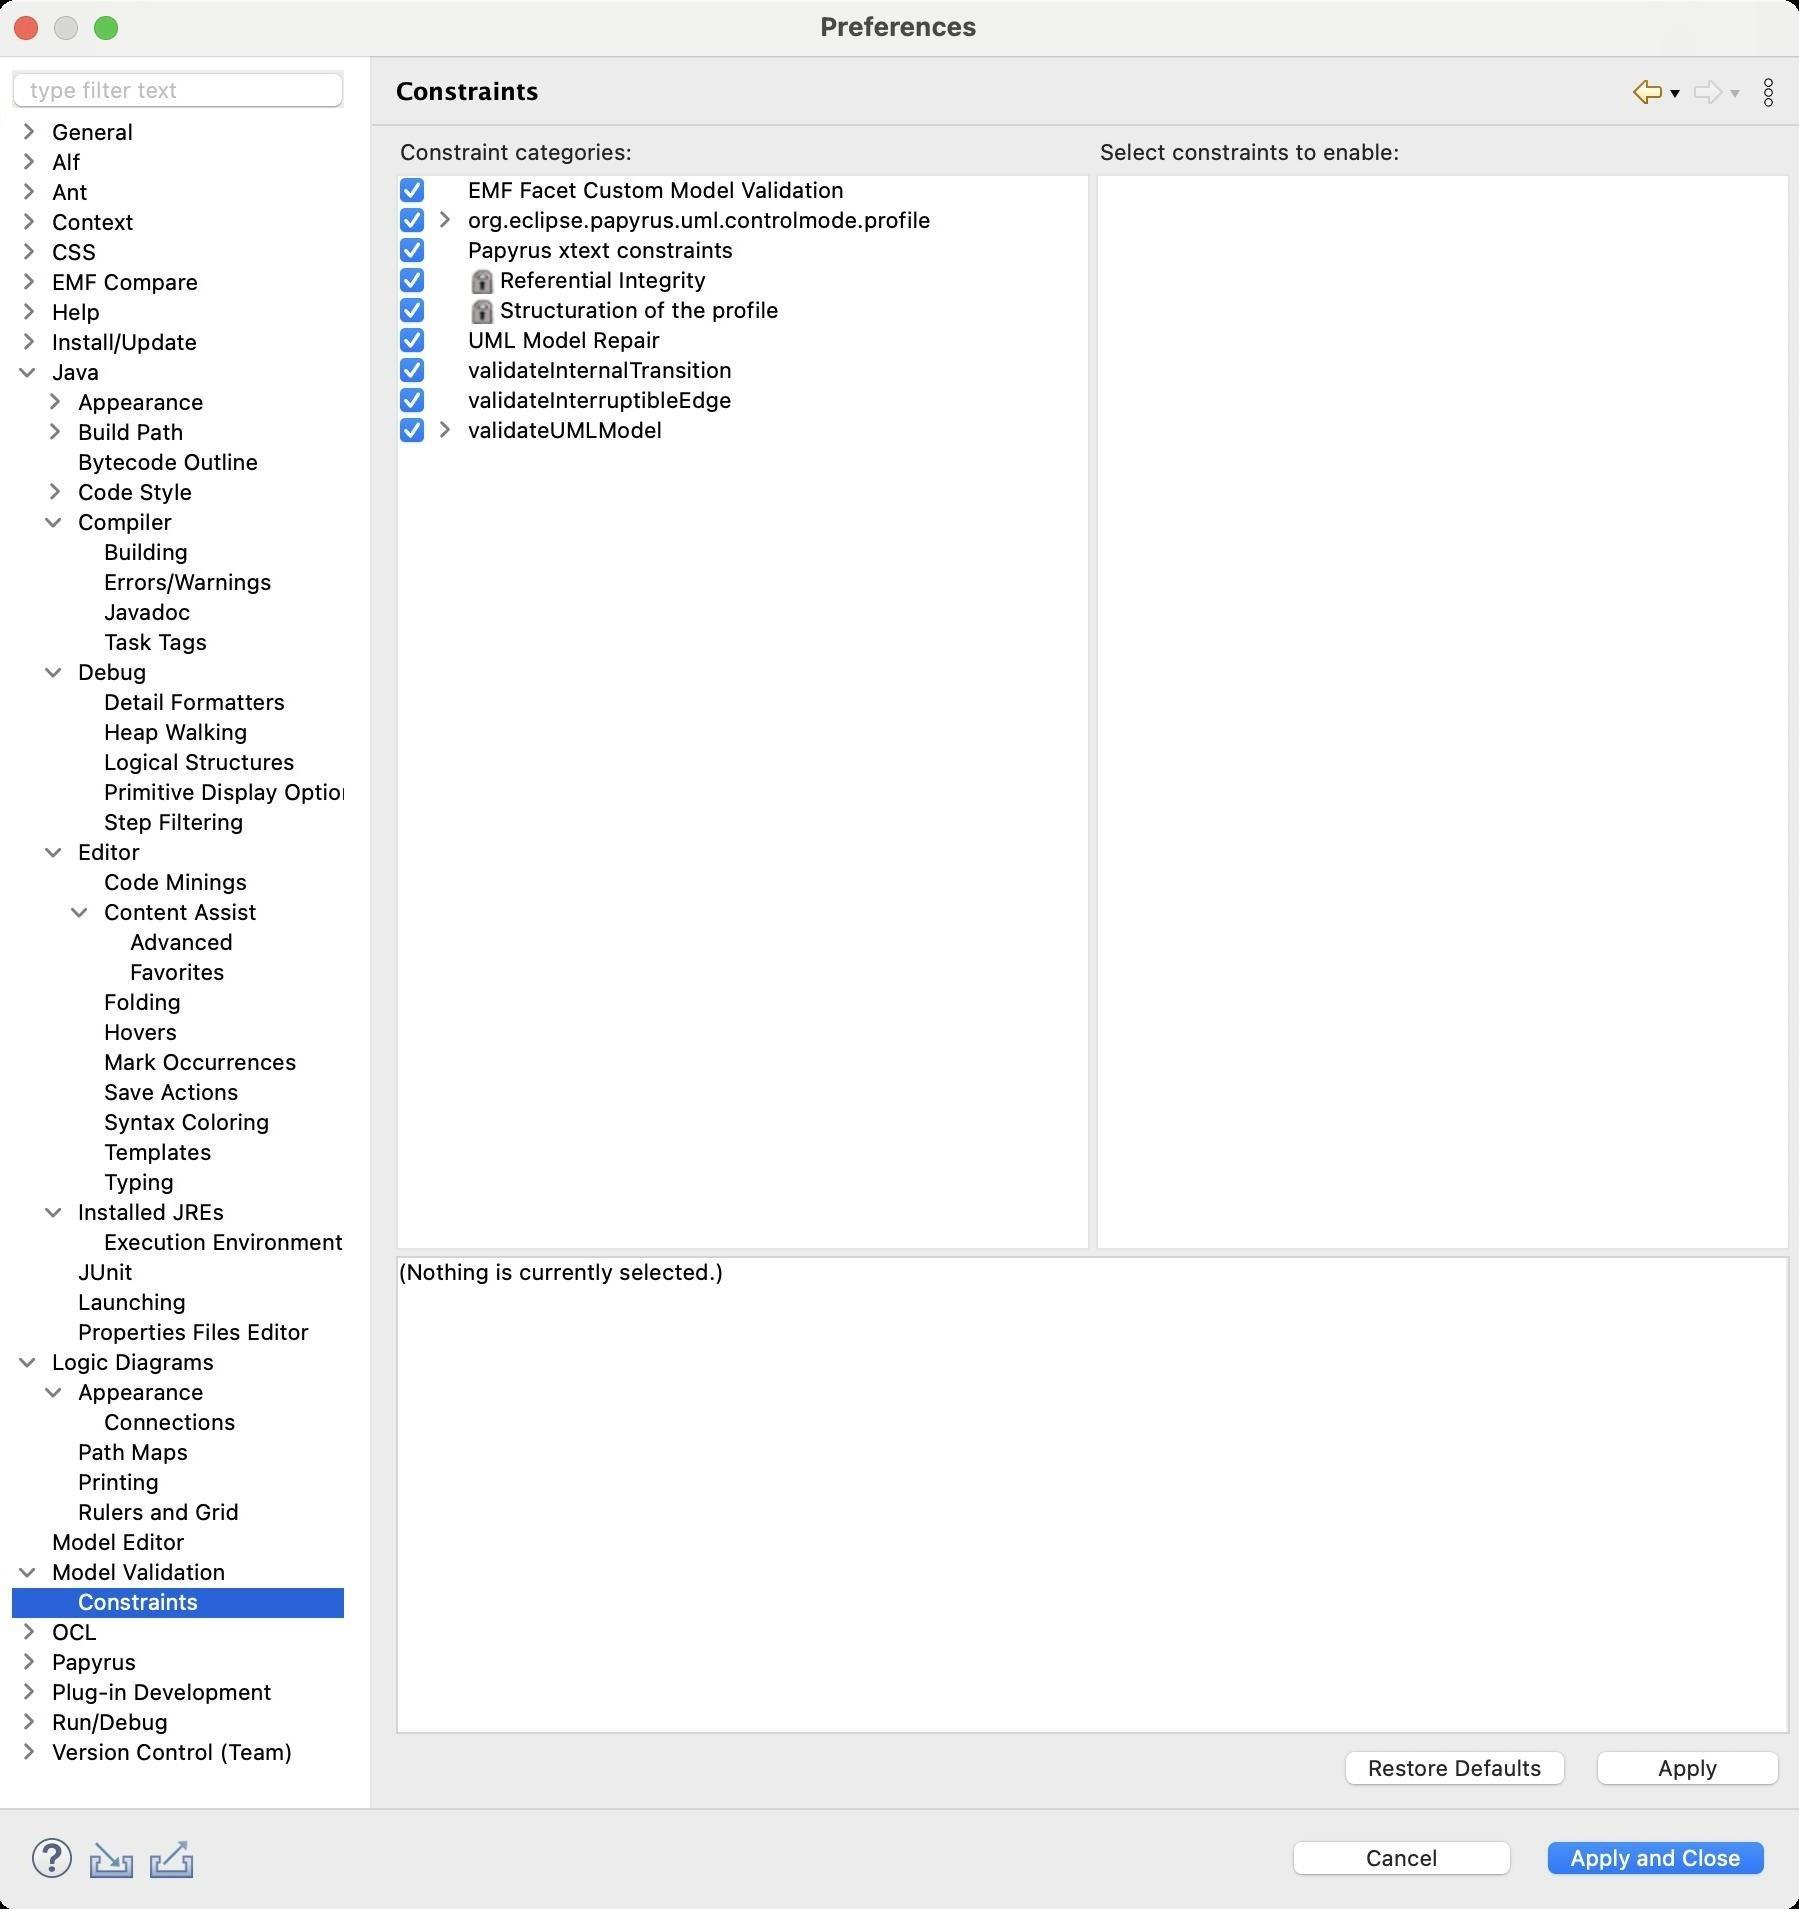
Accessibility tree:
{"name": "Preferences", "role": "AXWindow", "description": null, "role_description": "standard window", "value": null, "position": "480.00;95.00", "size": "901;955", "children": [{"name": "Apply_and_Close", "role": "AXButton", "description": null, "role_description": "button", "value": null, "position": "769.00;917.00", "size": "120;27", "children": []}, {"name": "Cancel", "role": "AXButton", "description": null, "role_description": "button", "value": null, "position": "642.00;917.00", "size": "120;27", "children": []}, {"name": null, "role": "AXToolbar", "description": null, "role_description": "toolbar", "value": null, "position": "12.00;915.00", "size": "90;30", "children": [{"name": "Help", "role": "AXCheckBox", "description": null, "role_description": "checkbox", "value": 0, "position": "12.00;915.00", "size": "30;30", "children": []}, {"name": "Import", "role": "AXButton", "description": null, "role_description": "button", "value": null, "position": "42.00;915.00", "size": "30;30", "children": []}, {"name": "Export", "role": "AXButton", "description": null, "role_description": "button", "value": null, "position": "72.00;915.00", "size": "30;30", "children": []}]}, {"name": null, "role": "AXScrollArea", "description": null, "role_description": "scroll area", "value": null, "position": "199.00;69.00", "size": "697;830", "children": [{"name": "Apply", "role": "AXButton", "description": null, "role_description": "button", "value": null, "position": "794.00;872.00", "size": "102;27", "children": []}, {"name": "Restore_Defaults", "role": "AXButton", "description": null, "role_description": "button", "value": null, "position": "668.00;872.00", "size": "121;27", "children": []}, {"name": null, "role": "AXSplitter", "description": null, "role_description": "splitter", "value": 556, "position": "199.00;625.00", "size": "697;3", "children": []}, {"name": null, "role": "AXScrollArea", "description": null, "role_description": "scroll area", "value": null, "position": "199.00;628.00", "size": "697;239", "children": [{"name": null, "role": "AXTextArea", "description": "", "role_description": "text entry area", "value": "(Nothing is currently selected.)", "position": "200.00;629.00", "size": "694;237", "children": []}, {"name": null, "role": "AXScrollBar", "description": null, "role_description": "scroll bar", "value": 1.0, "position": "879.00;629.00", "size": "16;237", "children": []}]}, {"name": null, "role": "AXSplitter", "description": null, "role_description": "splitter", "value": 347, "position": "546.00;69.00", "size": "3;556", "children": []}, {"name": null, "role": "AXScrollArea", "description": null, "role_description": "scroll area", "value": null, "position": "549.00;87.00", "size": "347;538", "children": [{"name": null, "role": "AXTable", "description": null, "role_description": "table", "value": null, "position": "550.00;88.00", "size": "345;536", "children": [{"name": null, "role": "AXColumn", "description": null, "role_description": "column", "value": null, "position": "550.00;88.00", "size": "15;536", "children": []}, {"name": null, "role": "AXColumn", "description": null, "role_description": "column", "value": null, "position": "565.00;88.00", "size": "6;536", "children": []}]}]}, {"name": null, "role": "AXStaticText", "description": null, "role_description": "text", "value": "Select constraints to enable:", "position": "549.00;69.00", "size": "347;14", "children": []}, {"name": null, "role": "AXScrollArea", "description": null, "role_description": "scroll area", "value": null, "position": "199.00;87.00", "size": "347;538", "children": [{"name": null, "role": "AXOutline", "description": null, "role_description": "outline", "value": null, "position": "200.00;88.00", "size": "345;536", "children": [{"name": null, "role": "AXRow", "description": null, "role_description": "outline row", "value": null, "position": "200.00;88.00", "size": "345;15", "children": [{"name": "", "role": "AXCheckBox", "description": null, "role_description": "checkbox", "value": 1, "position": "200.00;88.00", "size": "14;14", "children": []}, {"name": null, "role": "AXStaticText", "description": null, "role_description": "text", "value": "EMF Facet Custom Model Validation", "position": "233.00;88.00", "size": "233;14", "children": []}]}, {"name": null, "role": "AXRow", "description": null, "role_description": "outline row", "value": null, "position": "200.00;103.00", "size": "345;15", "children": [{"name": "", "role": "AXCheckBox", "description": null, "role_description": "checkbox", "value": 1, "position": "200.00;103.00", "size": "14;14", "children": []}, {"name": null, "role": "AXGroup", "description": null, "role_description": "group", "value": null, "position": "215.00;103.00", "size": "252;15", "children": [{"name": null, "role": "AXDisclosureTriangle", "description": null, "role_description": "disclosure triangle", "value": 0, "position": "217.00;103.00", "size": "12;14", "children": []}, {"name": null, "role": "AXStaticText", "description": null, "role_description": "text", "value": "org.eclipse.papyrus.uml.controlmode.profile", "position": "233.00;103.00", "size": "233;14", "children": []}]}]}, {"name": null, "role": "AXRow", "description": null, "role_description": "outline row", "value": null, "position": "200.00;118.00", "size": "345;15", "children": [{"name": "", "role": "AXCheckBox", "description": null, "role_description": "checkbox", "value": 1, "position": "200.00;118.00", "size": "14;14", "children": []}, {"name": null, "role": "AXStaticText", "description": null, "role_description": "text", "value": "Papyrus xtext constraints", "position": "233.00;118.00", "size": "233;14", "children": []}]}, {"name": null, "role": "AXRow", "description": null, "role_description": "outline row", "value": null, "position": "200.00;133.00", "size": "345;15", "children": [{"name": "", "role": "AXCheckBox", "description": null, "role_description": "checkbox", "value": 1, "position": "200.00;133.00", "size": "14;14", "children": []}, {"name": null, "role": "AXStaticText", "description": null, "role_description": "text", "value": "Referential Integrity", "position": "233.00;133.00", "size": "233;14", "children": []}]}, {"name": null, "role": "AXRow", "description": null, "role_description": "outline row", "value": null, "position": "200.00;148.00", "size": "345;15", "children": [{"name": "", "role": "AXCheckBox", "description": null, "role_description": "checkbox", "value": 1, "position": "200.00;148.00", "size": "14;14", "children": []}, {"name": null, "role": "AXStaticText", "description": null, "role_description": "text", "value": "Structuration of the profile", "position": "233.00;148.00", "size": "233;14", "children": []}]}, {"name": null, "role": "AXRow", "description": null, "role_description": "outline row", "value": null, "position": "200.00;163.00", "size": "345;15", "children": [{"name": "", "role": "AXCheckBox", "description": null, "role_description": "checkbox", "value": 1, "position": "200.00;163.00", "size": "14;14", "children": []}, {"name": null, "role": "AXStaticText", "description": null, "role_description": "text", "value": "UML Model Repair", "position": "233.00;163.00", "size": "233;14", "children": []}]}, {"name": null, "role": "AXRow", "description": null, "role_description": "outline row", "value": null, "position": "200.00;178.00", "size": "345;15", "children": [{"name": "", "role": "AXCheckBox", "description": null, "role_description": "checkbox", "value": 1, "position": "200.00;178.00", "size": "14;14", "children": []}, {"name": null, "role": "AXStaticText", "description": null, "role_description": "text", "value": "validateInternalTransition", "position": "233.00;178.00", "size": "233;14", "children": []}]}, {"name": null, "role": "AXRow", "description": null, "role_description": "outline row", "value": null, "position": "200.00;193.00", "size": "345;15", "children": [{"name": "", "role": "AXCheckBox", "description": null, "role_description": "checkbox", "value": 1, "position": "200.00;193.00", "size": "14;14", "children": []}, {"name": null, "role": "AXStaticText", "description": null, "role_description": "text", "value": "validateInterruptibleEdge", "position": "233.00;193.00", "size": "233;14", "children": []}]}, {"name": null, "role": "AXRow", "description": null, "role_description": "outline row", "value": null, "position": "200.00;208.00", "size": "345;15", "children": [{"name": "", "role": "AXCheckBox", "description": null, "role_description": "checkbox", "value": 1, "position": "200.00;208.00", "size": "14;14", "children": []}, {"name": null, "role": "AXGroup", "description": null, "role_description": "group", "value": null, "position": "215.00;208.00", "size": "252;15", "children": [{"name": null, "role": "AXDisclosureTriangle", "description": null, "role_description": "disclosure triangle", "value": 0, "position": "217.00;208.00", "size": "12;14", "children": []}, {"name": null, "role": "AXStaticText", "description": null, "role_description": "text", "value": "validateUMLModel", "position": "233.00;208.00", "size": "233;14", "children": []}]}]}, {"name": null, "role": "AXColumn", "description": null, "role_description": "column", "value": null, "position": "200.00;88.00", "size": "15;536", "children": []}, {"name": null, "role": "AXColumn", "description": null, "role_description": "column", "value": null, "position": "215.00;88.00", "size": "252;536", "children": []}]}]}, {"name": null, "role": "AXStaticText", "description": null, "role_description": "text", "value": "Constraint categories:", "position": "199.00;69.00", "size": "347;14", "children": []}]}, {"name": null, "role": "AXToolbar", "description": "", "role_description": "toolbar", "value": null, "position": "814.00;35.00", "size": "82;22", "children": [{"name": "Back_to_Model_Validation", "role": "AXMenuButton", "description": null, "role_description": "menu button", "value": null, "position": "814.00;35.00", "size": "22;22", "children": []}, {"name": "Forward", "role": "AXMenuButton", "description": null, "role_description": "menu button", "value": null, "position": "844.00;35.00", "size": "22;22", "children": []}, {"name": "Additional_Dialog_Actions", "role": "AXButton", "description": null, "role_description": "button", "value": null, "position": "874.00;35.00", "size": "22;22", "children": []}]}, {"name": null, "role": "AXStaticText", "description": "", "role_description": "text", "value": "Constraints", "position": "196.00;35.00", "size": "611;21", "children": []}, {"name": null, "role": "AXSplitter", "description": null, "role_description": "splitter", "value": 180, "position": "180.00;28.00", "size": "5;876", "children": []}, {"name": null, "role": "AXScrollArea", "description": null, "role_description": "scroll area", "value": null, "position": "7.00;59.00", "size": "166;845", "children": [{"name": null, "role": "AXOutline", "description": null, "role_description": "outline", "value": null, "position": "7.00;59.00", "size": "178;845", "children": [{"name": null, "role": "AXRow", "description": null, "role_description": "outline row", "value": null, "position": "7.00;59.00", "size": "178;15", "children": [{"name": null, "role": "AXGroup", "description": null, "role_description": "group", "value": null, "position": "7.00;59.00", "size": "178;15", "children": [{"name": null, "role": "AXDisclosureTriangle", "description": null, "role_description": "disclosure triangle", "value": 0, "position": "9.00;59.00", "size": "12;14", "children": []}, {"name": null, "role": "AXStaticText", "description": null, "role_description": "text", "value": "General", "position": "25.00;59.00", "size": "159;14", "children": []}]}]}, {"name": null, "role": "AXRow", "description": null, "role_description": "outline row", "value": null, "position": "7.00;74.00", "size": "178;15", "children": [{"name": null, "role": "AXGroup", "description": null, "role_description": "group", "value": null, "position": "7.00;74.00", "size": "178;15", "children": [{"name": null, "role": "AXDisclosureTriangle", "description": null, "role_description": "disclosure triangle", "value": 0, "position": "9.00;74.00", "size": "12;14", "children": []}, {"name": null, "role": "AXStaticText", "description": null, "role_description": "text", "value": "Alf", "position": "25.00;74.00", "size": "159;14", "children": []}]}]}, {"name": null, "role": "AXRow", "description": null, "role_description": "outline row", "value": null, "position": "7.00;89.00", "size": "178;15", "children": [{"name": null, "role": "AXGroup", "description": null, "role_description": "group", "value": null, "position": "7.00;89.00", "size": "178;15", "children": [{"name": null, "role": "AXDisclosureTriangle", "description": null, "role_description": "disclosure triangle", "value": 0, "position": "9.00;89.00", "size": "12;14", "children": []}, {"name": null, "role": "AXStaticText", "description": null, "role_description": "text", "value": "Ant", "position": "25.00;89.00", "size": "159;14", "children": []}]}]}, {"name": null, "role": "AXRow", "description": null, "role_description": "outline row", "value": null, "position": "7.00;104.00", "size": "178;15", "children": [{"name": null, "role": "AXGroup", "description": null, "role_description": "group", "value": null, "position": "7.00;104.00", "size": "178;15", "children": [{"name": null, "role": "AXDisclosureTriangle", "description": null, "role_description": "disclosure triangle", "value": 0, "position": "9.00;104.00", "size": "12;14", "children": []}, {"name": null, "role": "AXStaticText", "description": null, "role_description": "text", "value": "Context", "position": "25.00;104.00", "size": "159;14", "children": []}]}]}, {"name": null, "role": "AXRow", "description": null, "role_description": "outline row", "value": null, "position": "7.00;119.00", "size": "178;15", "children": [{"name": null, "role": "AXGroup", "description": null, "role_description": "group", "value": null, "position": "7.00;119.00", "size": "178;15", "children": [{"name": null, "role": "AXDisclosureTriangle", "description": null, "role_description": "disclosure triangle", "value": 0, "position": "9.00;119.00", "size": "12;14", "children": []}, {"name": null, "role": "AXStaticText", "description": null, "role_description": "text", "value": "CSS", "position": "25.00;119.00", "size": "159;14", "children": []}]}]}, {"name": null, "role": "AXRow", "description": null, "role_description": "outline row", "value": null, "position": "7.00;134.00", "size": "178;15", "children": [{"name": null, "role": "AXGroup", "description": null, "role_description": "group", "value": null, "position": "7.00;134.00", "size": "178;15", "children": [{"name": null, "role": "AXDisclosureTriangle", "description": null, "role_description": "disclosure triangle", "value": 0, "position": "9.00;134.00", "size": "12;14", "children": []}, {"name": null, "role": "AXStaticText", "description": null, "role_description": "text", "value": "EMF Compare", "position": "25.00;134.00", "size": "159;14", "children": []}]}]}, {"name": null, "role": "AXRow", "description": null, "role_description": "outline row", "value": null, "position": "7.00;149.00", "size": "178;15", "children": [{"name": null, "role": "AXGroup", "description": null, "role_description": "group", "value": null, "position": "7.00;149.00", "size": "178;15", "children": [{"name": null, "role": "AXDisclosureTriangle", "description": null, "role_description": "disclosure triangle", "value": 0, "position": "9.00;149.00", "size": "12;14", "children": []}, {"name": null, "role": "AXStaticText", "description": null, "role_description": "text", "value": "Help", "position": "25.00;149.00", "size": "159;14", "children": []}]}]}, {"name": null, "role": "AXRow", "description": null, "role_description": "outline row", "value": null, "position": "7.00;164.00", "size": "178;15", "children": [{"name": null, "role": "AXGroup", "description": null, "role_description": "group", "value": null, "position": "7.00;164.00", "size": "178;15", "children": [{"name": null, "role": "AXDisclosureTriangle", "description": null, "role_description": "disclosure triangle", "value": 0, "position": "9.00;164.00", "size": "12;14", "children": []}, {"name": null, "role": "AXStaticText", "description": null, "role_description": "text", "value": "Install/Update", "position": "25.00;164.00", "size": "159;14", "children": []}]}]}, {"name": null, "role": "AXRow", "description": null, "role_description": "outline row", "value": null, "position": "7.00;179.00", "size": "178;15", "children": [{"name": null, "role": "AXGroup", "description": null, "role_description": "group", "value": null, "position": "7.00;179.00", "size": "178;15", "children": [{"name": null, "role": "AXDisclosureTriangle", "description": null, "role_description": "disclosure triangle", "value": 1, "position": "9.00;179.00", "size": "12;14", "children": []}, {"name": null, "role": "AXStaticText", "description": null, "role_description": "text", "value": "Java", "position": "25.00;179.00", "size": "159;14", "children": []}]}]}, {"name": null, "role": "AXRow", "description": null, "role_description": "outline row", "value": null, "position": "7.00;194.00", "size": "178;15", "children": [{"name": null, "role": "AXGroup", "description": null, "role_description": "group", "value": null, "position": "7.00;194.00", "size": "178;15", "children": [{"name": null, "role": "AXDisclosureTriangle", "description": null, "role_description": "disclosure triangle", "value": 0, "position": "22.00;194.00", "size": "12;14", "children": []}, {"name": null, "role": "AXStaticText", "description": null, "role_description": "text", "value": "Appearance", "position": "38.00;194.00", "size": "146;14", "children": []}]}]}, {"name": null, "role": "AXRow", "description": null, "role_description": "outline row", "value": null, "position": "7.00;209.00", "size": "178;15", "children": [{"name": null, "role": "AXGroup", "description": null, "role_description": "group", "value": null, "position": "7.00;209.00", "size": "178;15", "children": [{"name": null, "role": "AXDisclosureTriangle", "description": null, "role_description": "disclosure triangle", "value": 0, "position": "22.00;209.00", "size": "12;14", "children": []}, {"name": null, "role": "AXStaticText", "description": null, "role_description": "text", "value": "Build Path", "position": "38.00;209.00", "size": "146;14", "children": []}]}]}, {"name": null, "role": "AXRow", "description": null, "role_description": "outline row", "value": null, "position": "7.00;224.00", "size": "178;15", "children": [{"name": null, "role": "AXStaticText", "description": null, "role_description": "text", "value": "Bytecode Outline", "position": "38.00;224.00", "size": "146;14", "children": []}]}, {"name": null, "role": "AXRow", "description": null, "role_description": "outline row", "value": null, "position": "7.00;239.00", "size": "178;15", "children": [{"name": null, "role": "AXGroup", "description": null, "role_description": "group", "value": null, "position": "7.00;239.00", "size": "178;15", "children": [{"name": null, "role": "AXDisclosureTriangle", "description": null, "role_description": "disclosure triangle", "value": 0, "position": "22.00;239.00", "size": "12;14", "children": []}, {"name": null, "role": "AXStaticText", "description": null, "role_description": "text", "value": "Code Style", "position": "38.00;239.00", "size": "146;14", "children": []}]}]}, {"name": null, "role": "AXRow", "description": null, "role_description": "outline row", "value": null, "position": "7.00;254.00", "size": "178;15", "children": [{"name": null, "role": "AXGroup", "description": null, "role_description": "group", "value": null, "position": "7.00;254.00", "size": "178;15", "children": [{"name": null, "role": "AXDisclosureTriangle", "description": null, "role_description": "disclosure triangle", "value": 1, "position": "22.00;254.00", "size": "12;14", "children": []}, {"name": null, "role": "AXStaticText", "description": null, "role_description": "text", "value": "Compiler", "position": "38.00;254.00", "size": "146;14", "children": []}]}]}, {"name": null, "role": "AXRow", "description": null, "role_description": "outline row", "value": null, "position": "7.00;269.00", "size": "178;15", "children": [{"name": null, "role": "AXStaticText", "description": null, "role_description": "text", "value": "Building", "position": "51.00;269.00", "size": "133;14", "children": []}]}, {"name": null, "role": "AXRow", "description": null, "role_description": "outline row", "value": null, "position": "7.00;284.00", "size": "178;15", "children": [{"name": null, "role": "AXStaticText", "description": null, "role_description": "text", "value": "Errors/Warnings", "position": "51.00;284.00", "size": "133;14", "children": []}]}, {"name": null, "role": "AXRow", "description": null, "role_description": "outline row", "value": null, "position": "7.00;299.00", "size": "178;15", "children": [{"name": null, "role": "AXStaticText", "description": null, "role_description": "text", "value": "Javadoc", "position": "51.00;299.00", "size": "133;14", "children": []}]}, {"name": null, "role": "AXRow", "description": null, "role_description": "outline row", "value": null, "position": "7.00;314.00", "size": "178;15", "children": [{"name": null, "role": "AXStaticText", "description": null, "role_description": "text", "value": "Task Tags", "position": "51.00;314.00", "size": "133;14", "children": []}]}, {"name": null, "role": "AXRow", "description": null, "role_description": "outline row", "value": null, "position": "7.00;329.00", "size": "178;15", "children": [{"name": null, "role": "AXGroup", "description": null, "role_description": "group", "value": null, "position": "7.00;329.00", "size": "178;15", "children": [{"name": null, "role": "AXDisclosureTriangle", "description": null, "role_description": "disclosure triangle", "value": 1, "position": "22.00;329.00", "size": "12;14", "children": []}, {"name": null, "role": "AXStaticText", "description": null, "role_description": "text", "value": "Debug", "position": "38.00;329.00", "size": "146;14", "children": []}]}]}, {"name": null, "role": "AXRow", "description": null, "role_description": "outline row", "value": null, "position": "7.00;344.00", "size": "178;15", "children": [{"name": null, "role": "AXStaticText", "description": null, "role_description": "text", "value": "Detail Formatters", "position": "51.00;344.00", "size": "133;14", "children": []}]}, {"name": null, "role": "AXRow", "description": null, "role_description": "outline row", "value": null, "position": "7.00;359.00", "size": "178;15", "children": [{"name": null, "role": "AXStaticText", "description": null, "role_description": "text", "value": "Heap Walking", "position": "51.00;359.00", "size": "133;14", "children": []}]}, {"name": null, "role": "AXRow", "description": null, "role_description": "outline row", "value": null, "position": "7.00;374.00", "size": "178;15", "children": [{"name": null, "role": "AXStaticText", "description": null, "role_description": "text", "value": "Logical Structures", "position": "51.00;374.00", "size": "133;14", "children": []}]}, {"name": null, "role": "AXRow", "description": null, "role_description": "outline row", "value": null, "position": "7.00;389.00", "size": "178;15", "children": [{"name": null, "role": "AXStaticText", "description": null, "role_description": "text", "value": "Primitive Display Options", "position": "51.00;389.00", "size": "133;14", "children": []}]}, {"name": null, "role": "AXRow", "description": null, "role_description": "outline row", "value": null, "position": "7.00;404.00", "size": "178;15", "children": [{"name": null, "role": "AXStaticText", "description": null, "role_description": "text", "value": "Step Filtering", "position": "51.00;404.00", "size": "133;14", "children": []}]}, {"name": null, "role": "AXRow", "description": null, "role_description": "outline row", "value": null, "position": "7.00;419.00", "size": "178;15", "children": [{"name": null, "role": "AXGroup", "description": null, "role_description": "group", "value": null, "position": "7.00;419.00", "size": "178;15", "children": [{"name": null, "role": "AXDisclosureTriangle", "description": null, "role_description": "disclosure triangle", "value": 1, "position": "22.00;419.00", "size": "12;14", "children": []}, {"name": null, "role": "AXStaticText", "description": null, "role_description": "text", "value": "Editor", "position": "38.00;419.00", "size": "146;14", "children": []}]}]}, {"name": null, "role": "AXRow", "description": null, "role_description": "outline row", "value": null, "position": "7.00;434.00", "size": "178;15", "children": [{"name": null, "role": "AXStaticText", "description": null, "role_description": "text", "value": "Code Minings", "position": "51.00;434.00", "size": "133;14", "children": []}]}, {"name": null, "role": "AXRow", "description": null, "role_description": "outline row", "value": null, "position": "7.00;449.00", "size": "178;15", "children": [{"name": null, "role": "AXGroup", "description": null, "role_description": "group", "value": null, "position": "7.00;449.00", "size": "178;15", "children": [{"name": null, "role": "AXDisclosureTriangle", "description": null, "role_description": "disclosure triangle", "value": 1, "position": "35.00;449.00", "size": "12;14", "children": []}, {"name": null, "role": "AXStaticText", "description": null, "role_description": "text", "value": "Content Assist", "position": "51.00;449.00", "size": "133;14", "children": []}]}]}, {"name": null, "role": "AXRow", "description": null, "role_description": "outline row", "value": null, "position": "7.00;464.00", "size": "178;15", "children": [{"name": null, "role": "AXStaticText", "description": null, "role_description": "text", "value": "Advanced", "position": "64.00;464.00", "size": "120;14", "children": []}]}, {"name": null, "role": "AXRow", "description": null, "role_description": "outline row", "value": null, "position": "7.00;479.00", "size": "178;15", "children": [{"name": null, "role": "AXStaticText", "description": null, "role_description": "text", "value": "Favorites", "position": "64.00;479.00", "size": "120;14", "children": []}]}, {"name": null, "role": "AXRow", "description": null, "role_description": "outline row", "value": null, "position": "7.00;494.00", "size": "178;15", "children": [{"name": null, "role": "AXStaticText", "description": null, "role_description": "text", "value": "Folding", "position": "51.00;494.00", "size": "133;14", "children": []}]}, {"name": null, "role": "AXRow", "description": null, "role_description": "outline row", "value": null, "position": "7.00;509.00", "size": "178;15", "children": [{"name": null, "role": "AXStaticText", "description": null, "role_description": "text", "value": "Hovers", "position": "51.00;509.00", "size": "133;14", "children": []}]}, {"name": null, "role": "AXRow", "description": null, "role_description": "outline row", "value": null, "position": "7.00;524.00", "size": "178;15", "children": [{"name": null, "role": "AXStaticText", "description": null, "role_description": "text", "value": "Mark Occurrences", "position": "51.00;524.00", "size": "133;14", "children": []}]}, {"name": null, "role": "AXRow", "description": null, "role_description": "outline row", "value": null, "position": "7.00;539.00", "size": "178;15", "children": [{"name": null, "role": "AXStaticText", "description": null, "role_description": "text", "value": "Save Actions", "position": "51.00;539.00", "size": "133;14", "children": []}]}, {"name": null, "role": "AXRow", "description": null, "role_description": "outline row", "value": null, "position": "7.00;554.00", "size": "178;15", "children": [{"name": null, "role": "AXStaticText", "description": null, "role_description": "text", "value": "Syntax Coloring", "position": "51.00;554.00", "size": "133;14", "children": []}]}, {"name": null, "role": "AXRow", "description": null, "role_description": "outline row", "value": null, "position": "7.00;569.00", "size": "178;15", "children": [{"name": null, "role": "AXStaticText", "description": null, "role_description": "text", "value": "Templates", "position": "51.00;569.00", "size": "133;14", "children": []}]}, {"name": null, "role": "AXRow", "description": null, "role_description": "outline row", "value": null, "position": "7.00;584.00", "size": "178;15", "children": [{"name": null, "role": "AXStaticText", "description": null, "role_description": "text", "value": "Typing", "position": "51.00;584.00", "size": "133;14", "children": []}]}, {"name": null, "role": "AXRow", "description": null, "role_description": "outline row", "value": null, "position": "7.00;599.00", "size": "178;15", "children": [{"name": null, "role": "AXGroup", "description": null, "role_description": "group", "value": null, "position": "7.00;599.00", "size": "178;15", "children": [{"name": null, "role": "AXDisclosureTriangle", "description": null, "role_description": "disclosure triangle", "value": 1, "position": "22.00;599.00", "size": "12;14", "children": []}, {"name": null, "role": "AXStaticText", "description": null, "role_description": "text", "value": "Installed JREs", "position": "38.00;599.00", "size": "146;14", "children": []}]}]}, {"name": null, "role": "AXRow", "description": null, "role_description": "outline row", "value": null, "position": "7.00;614.00", "size": "178;15", "children": [{"name": null, "role": "AXStaticText", "description": null, "role_description": "text", "value": "Execution Environments", "position": "51.00;614.00", "size": "133;14", "children": []}]}, {"name": null, "role": "AXRow", "description": null, "role_description": "outline row", "value": null, "position": "7.00;629.00", "size": "178;15", "children": [{"name": null, "role": "AXStaticText", "description": null, "role_description": "text", "value": "JUnit", "position": "38.00;629.00", "size": "146;14", "children": []}]}, {"name": null, "role": "AXRow", "description": null, "role_description": "outline row", "value": null, "position": "7.00;644.00", "size": "178;15", "children": [{"name": null, "role": "AXStaticText", "description": null, "role_description": "text", "value": "Launching", "position": "38.00;644.00", "size": "146;14", "children": []}]}, {"name": null, "role": "AXRow", "description": null, "role_description": "outline row", "value": null, "position": "7.00;659.00", "size": "178;15", "children": [{"name": null, "role": "AXStaticText", "description": null, "role_description": "text", "value": "Properties Files Editor", "position": "38.00;659.00", "size": "146;14", "children": []}]}, {"name": null, "role": "AXRow", "description": null, "role_description": "outline row", "value": null, "position": "7.00;674.00", "size": "178;15", "children": [{"name": null, "role": "AXGroup", "description": null, "role_description": "group", "value": null, "position": "7.00;674.00", "size": "178;15", "children": [{"name": null, "role": "AXDisclosureTriangle", "description": null, "role_description": "disclosure triangle", "value": 1, "position": "9.00;674.00", "size": "12;14", "children": []}, {"name": null, "role": "AXStaticText", "description": null, "role_description": "text", "value": "Logic Diagrams", "position": "25.00;674.00", "size": "159;14", "children": []}]}]}, {"name": null, "role": "AXRow", "description": null, "role_description": "outline row", "value": null, "position": "7.00;689.00", "size": "178;15", "children": [{"name": null, "role": "AXGroup", "description": null, "role_description": "group", "value": null, "position": "7.00;689.00", "size": "178;15", "children": [{"name": null, "role": "AXDisclosureTriangle", "description": null, "role_description": "disclosure triangle", "value": 1, "position": "22.00;689.00", "size": "12;14", "children": []}, {"name": null, "role": "AXStaticText", "description": null, "role_description": "text", "value": "Appearance", "position": "38.00;689.00", "size": "146;14", "children": []}]}]}, {"name": null, "role": "AXRow", "description": null, "role_description": "outline row", "value": null, "position": "7.00;704.00", "size": "178;15", "children": [{"name": null, "role": "AXStaticText", "description": null, "role_description": "text", "value": "Connections", "position": "51.00;704.00", "size": "133;14", "children": []}]}, {"name": null, "role": "AXRow", "description": null, "role_description": "outline row", "value": null, "position": "7.00;719.00", "size": "178;15", "children": [{"name": null, "role": "AXStaticText", "description": null, "role_description": "text", "value": "Path Maps", "position": "38.00;719.00", "size": "146;14", "children": []}]}, {"name": null, "role": "AXRow", "description": null, "role_description": "outline row", "value": null, "position": "7.00;734.00", "size": "178;15", "children": [{"name": null, "role": "AXStaticText", "description": null, "role_description": "text", "value": "Printing", "position": "38.00;734.00", "size": "146;14", "children": []}]}, {"name": null, "role": "AXRow", "description": null, "role_description": "outline row", "value": null, "position": "7.00;749.00", "size": "178;15", "children": [{"name": null, "role": "AXStaticText", "description": null, "role_description": "text", "value": "Rulers and Grid", "position": "38.00;749.00", "size": "146;14", "children": []}]}, {"name": null, "role": "AXRow", "description": null, "role_description": "outline row", "value": null, "position": "7.00;764.00", "size": "178;15", "children": [{"name": null, "role": "AXStaticText", "description": null, "role_description": "text", "value": "Model Editor", "position": "25.00;764.00", "size": "159;14", "children": []}]}, {"name": null, "role": "AXRow", "description": null, "role_description": "outline row", "value": null, "position": "7.00;779.00", "size": "178;15", "children": [{"name": null, "role": "AXGroup", "description": null, "role_description": "group", "value": null, "position": "7.00;779.00", "size": "178;15", "children": [{"name": null, "role": "AXDisclosureTriangle", "description": null, "role_description": "disclosure triangle", "value": 1, "position": "9.00;779.00", "size": "12;14", "children": []}, {"name": null, "role": "AXStaticText", "description": null, "role_description": "text", "value": "Model Validation", "position": "25.00;779.00", "size": "159;14", "children": []}]}]}, {"name": null, "role": "AXRow", "description": null, "role_description": "outline row", "value": null, "position": "7.00;794.00", "size": "178;15", "children": [{"name": null, "role": "AXStaticText", "description": null, "role_description": "text", "value": "Constraints", "position": "38.00;794.00", "size": "146;14", "children": []}]}, {"name": null, "role": "AXRow", "description": null, "role_description": "outline row", "value": null, "position": "7.00;809.00", "size": "178;15", "children": [{"name": null, "role": "AXGroup", "description": null, "role_description": "group", "value": null, "position": "7.00;809.00", "size": "178;15", "children": [{"name": null, "role": "AXDisclosureTriangle", "description": null, "role_description": "disclosure triangle", "value": 0, "position": "9.00;809.00", "size": "12;14", "children": []}, {"name": null, "role": "AXStaticText", "description": null, "role_description": "text", "value": "OCL", "position": "25.00;809.00", "size": "159;14", "children": []}]}]}, {"name": null, "role": "AXRow", "description": null, "role_description": "outline row", "value": null, "position": "7.00;824.00", "size": "178;15", "children": [{"name": null, "role": "AXGroup", "description": null, "role_description": "group", "value": null, "position": "7.00;824.00", "size": "178;15", "children": [{"name": null, "role": "AXDisclosureTriangle", "description": null, "role_description": "disclosure triangle", "value": 0, "position": "9.00;824.00", "size": "12;14", "children": []}, {"name": null, "role": "AXStaticText", "description": null, "role_description": "text", "value": "Papyrus", "position": "25.00;824.00", "size": "159;14", "children": []}]}]}, {"name": null, "role": "AXRow", "description": null, "role_description": "outline row", "value": null, "position": "7.00;839.00", "size": "178;15", "children": [{"name": null, "role": "AXGroup", "description": null, "role_description": "group", "value": null, "position": "7.00;839.00", "size": "178;15", "children": [{"name": null, "role": "AXDisclosureTriangle", "description": null, "role_description": "disclosure triangle", "value": 0, "position": "9.00;839.00", "size": "12;14", "children": []}, {"name": null, "role": "AXStaticText", "description": null, "role_description": "text", "value": "Plug-in Development", "position": "25.00;839.00", "size": "159;14", "children": []}]}]}, {"name": null, "role": "AXRow", "description": null, "role_description": "outline row", "value": null, "position": "7.00;854.00", "size": "178;15", "children": [{"name": null, "role": "AXGroup", "description": null, "role_description": "group", "value": null, "position": "7.00;854.00", "size": "178;15", "children": [{"name": null, "role": "AXDisclosureTriangle", "description": null, "role_description": "disclosure triangle", "value": 0, "position": "9.00;854.00", "size": "12;14", "children": []}, {"name": null, "role": "AXStaticText", "description": null, "role_description": "text", "value": "Run/Debug", "position": "25.00;854.00", "size": "159;14", "children": []}]}]}, {"name": null, "role": "AXRow", "description": null, "role_description": "outline row", "value": null, "position": "7.00;869.00", "size": "178;15", "children": [{"name": null, "role": "AXGroup", "description": null, "role_description": "group", "value": null, "position": "7.00;869.00", "size": "178;15", "children": [{"name": null, "role": "AXDisclosureTriangle", "description": null, "role_description": "disclosure triangle", "value": 0, "position": "9.00;869.00", "size": "12;14", "children": []}, {"name": null, "role": "AXStaticText", "description": null, "role_description": "text", "value": "Version Control (Team)", "position": "25.00;869.00", "size": "159;14", "children": []}]}]}, {"name": null, "role": "AXColumn", "description": null, "role_description": "column", "value": null, "position": "7.00;59.00", "size": "178;845", "children": []}]}, {"name": null, "role": "AXScrollBar", "description": null, "role_description": "scroll bar", "value": 0.0, "position": "7.00;888.00", "size": "166;16", "children": [{"name": null, "role": "AXValueIndicator", "description": null, "role_description": "value indicator", "value": 0.0, "position": "8.00;892.00", "size": "152;12", "children": []}, {"name": null, "role": "AXButton", "description": null, "role_description": "increment arrow button", "value": null, "position": "7.00;888.00", "size": "0;0", "children": []}, {"name": null, "role": "AXButton", "description": null, "role_description": "decrement arrow button", "value": null, "position": "7.00;888.00", "size": "0;0", "children": []}, {"name": null, "role": "AXButton", "description": null, "role_description": "increment page button", "value": null, "position": "161.00;892.00", "size": "12;12", "children": []}, {"name": null, "role": "AXButton", "description": null, "role_description": "decrement page button", "value": null, "position": "7.00;892.00", "size": "1;12", "children": []}]}]}, {"name": "type_filter_text", "role": "AXTextField", "description": null, "role_description": "search text field", "value": "", "position": "7.00;35.00", "size": "166;19", "children": []}, {"name": null, "role": "AXButton", "description": null, "role_description": "close button", "value": null, "position": "7.00;6.00", "size": "14;16", "children": []}, {"name": null, "role": "AXButton", "description": null, "role_description": "zoom button", "value": null, "position": "47.00;6.00", "size": "14;16", "children": [{"name": null, "role": "AXGroup", "description": null, "role_description": "group", "value": null, "position": "47.00;6.00", "size": "14;16", "children": [{"name": null, "role": "AXGroup", "description": null, "role_description": "group", "value": null, "position": "47.00;6.00", "size": "14;16", "children": []}]}]}, {"name": null, "role": "AXButton", "description": null, "role_description": "minimize button", "value": null, "position": "27.00;6.00", "size": "14;16", "children": []}, {"name": null, "role": "AXStaticText", "description": null, "role_description": "text", "value": "Preferences", "position": "409.00;5.00", "size": "83;16", "children": []}]}